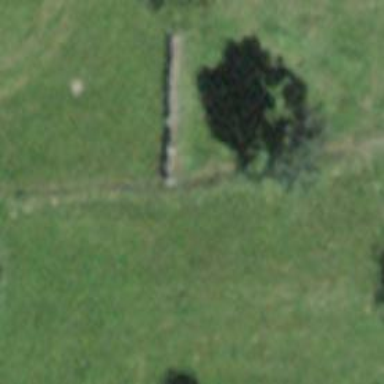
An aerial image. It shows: Wall made of dry stone.